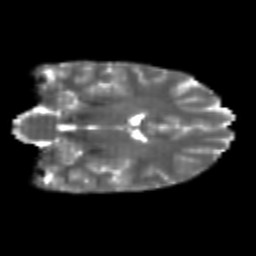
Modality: T2w
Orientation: coronal
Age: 20
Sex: female
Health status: healthy
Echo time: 0.074 s